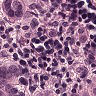
Metastatic tissue present: yes